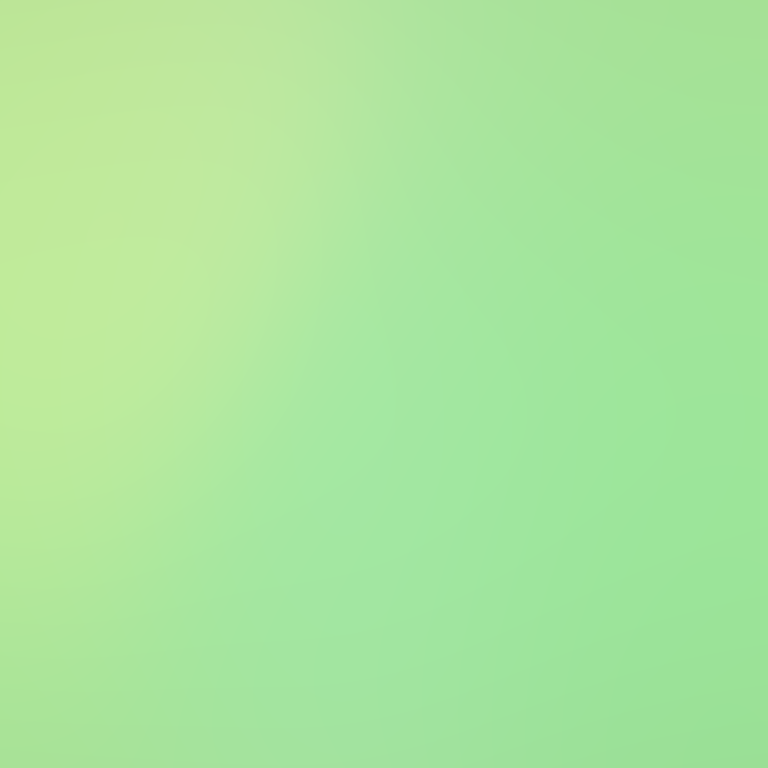
Abstract light effect, smooth gradient from soft green to pale yellow, calm atmosphere, diffuse light, no room, no furniture, no objects.